Question: Heres the exception:
> The model backing the 'ScannerContext' context has changed since the
database was created. Consider using Code First Migrations to update
the database (<URL>.
I get this everytime I run my application. I cant figure out what it means. I think it means something isn't mapped correctly, but I cant figure out what. I am using the code first model, and I have an existing database that I want totally custom mappings for. Right now, I have everything in my classes named the same as my database to eliminate possible cuases.
The Exception is thrown when I try to '.Add()' the entity to the context.

'''
public class EAsset
{
public int i_GID { get; set; }
public EAssetType Type { get; set; }
public EOrgEnvironment Environment { get; set; }
public EUser Contact { get; set; }
public string s_Name { get; set; }
public string s_Role { get; set; }
public DateTime d_Added { get; set; }
public DateTime d_LastUpdated { get; set; }
public bool b_Retired { get; set; }
public EAsset()
{
Type = new EAssetType();
Environment = new EOrgEnvironment();
Contact = new EUser();
d_Added = DateTime.Now;
d_LastUpdated = DateTime.Now;
}
}
'''
(with attempted table mapping and key assignment)
'''
public class ScannerContext : DbContext
{
public ScannerContext()
: base("LabDatabase") { }
public DbSet<EAsset> EAssets { get; set; }
public DbSet<EAssetType> EAssetTypes { get; set; }
public DbSet<EOrgEnvironment> EOrgEnvironments { get; set; }
public DbSet<EUser> EUsers { get; set; }
protected override void OnModelCreating(DbModelBuilder modelBuilder)
{
modelBuilder.Entity<EAsset>().HasKey(k=>k.i_GID).ToTable("t_Assets");
modelBuilder.Entity<EAssetType>().HasKey(k => k.i_ID).ToTable("t_Asset_Types");
modelBuilder.Entity<EOrgEnvironment>().HasKey(k => k.i_ID).ToTable("t_Org_Environments");
modelBuilder.Entity<EUser>().HasKey(k => k.i_ID).ToTable("t_Users");
base.OnModelCreating(modelBuilder);
}
}
'''
'''
class Program
{
static void Main(string[] args)
{
EAsset Entity = new EAsset { s_Name = "jewri-pc" };
var sContext = new ScannerContext();
sContext.EAssets.Add(Entity);
sContext.SaveChanges();
}
}
'''
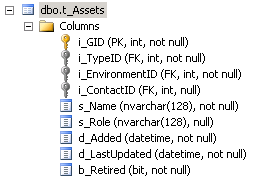
Answer: For EF runtime version 4.0.3 / version 4.0
'''
public class ScannerContext : DbContext
{
public ScannerContext()
: base("LabDatabase") { }
...
protected override void OnModelCreating(DbModelBuilder modelBuilder)
{
Database.SetInitializer<ScannerContext>(null); // <--- This is what i needed
...
base.OnModelCreating(modelBuilder);
}
}
'''
With that code installed I am now chasing errors related to having all my relationships accounted for in the model. The FK Constraints are forcing me to add the missing relational items.
Found info here. They explain the importance a bit.
<URL>